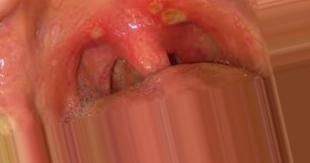
Condition: Mouth Ulcer